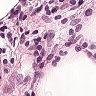
Metastatic tissue present: no